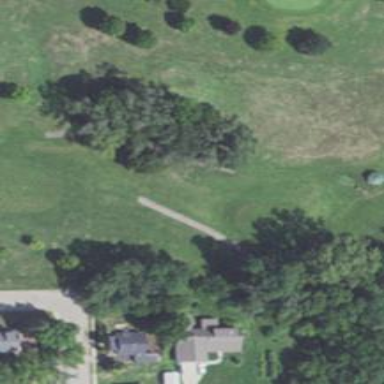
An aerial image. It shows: Path for both roads and golfers.